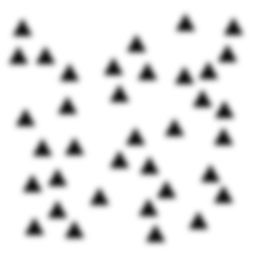
Squares: 0
Triangles: 36
Stars: 0
Total shapes: 36